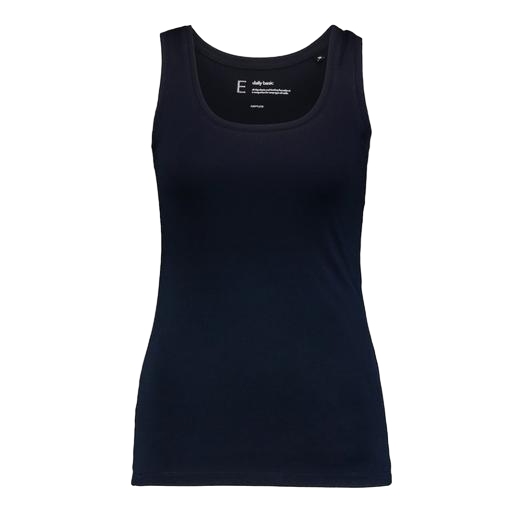
dark blue tank, dark blue tank top, woman's tank top, white background